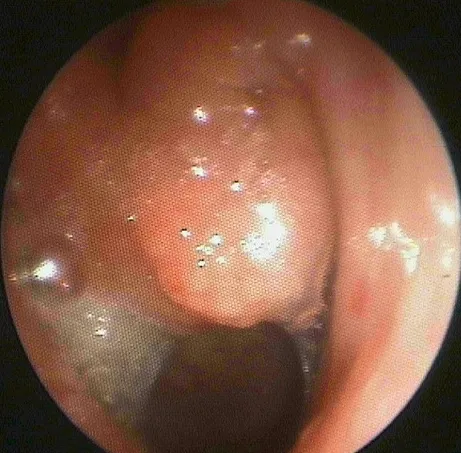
Endoscopique view showing a polypoid nasopharyngeal swelling in the first patient.
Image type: endoscopy (gi_endoscopy)